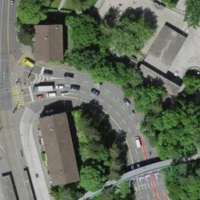
EUNIS habitat code: 57
Species observed at this site:
Columba livia